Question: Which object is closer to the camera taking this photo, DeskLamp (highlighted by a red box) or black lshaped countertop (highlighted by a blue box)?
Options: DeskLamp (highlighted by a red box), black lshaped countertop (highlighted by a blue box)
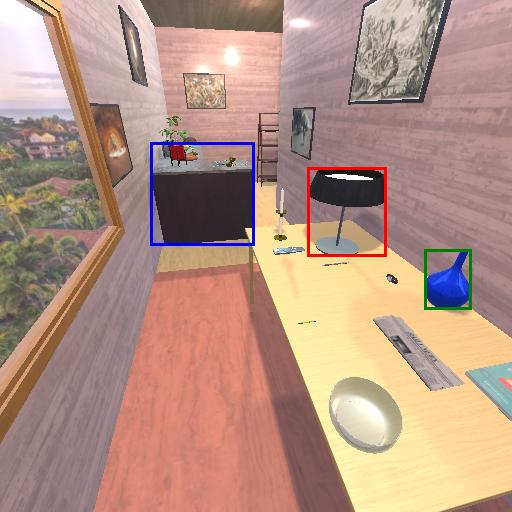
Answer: DeskLamp (highlighted by a red box)